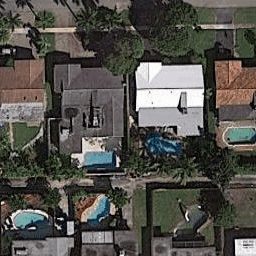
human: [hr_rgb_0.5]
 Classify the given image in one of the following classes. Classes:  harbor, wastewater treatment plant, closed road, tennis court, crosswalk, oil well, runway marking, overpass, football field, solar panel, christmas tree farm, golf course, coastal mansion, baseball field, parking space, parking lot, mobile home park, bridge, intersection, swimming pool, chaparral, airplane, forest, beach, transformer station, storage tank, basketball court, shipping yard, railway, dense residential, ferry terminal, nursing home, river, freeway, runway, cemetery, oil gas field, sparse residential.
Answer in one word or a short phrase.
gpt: coastal mansion